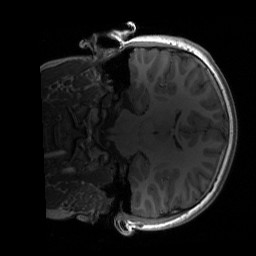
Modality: T1w
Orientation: coronal
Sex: male
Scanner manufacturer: siemens
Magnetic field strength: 3 T
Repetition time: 1.9 s
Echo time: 0.00243 s